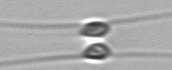
Label: Chaetoceros_similis